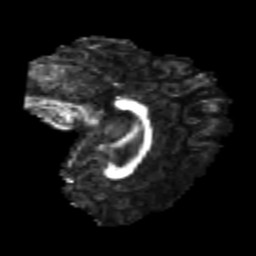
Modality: FA
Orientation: sagittal
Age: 20
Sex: male
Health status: healthy
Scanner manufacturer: philips
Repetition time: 7.384 s
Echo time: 0.08599 s